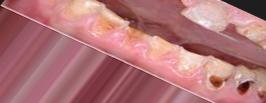
Condition: Caries